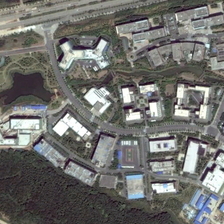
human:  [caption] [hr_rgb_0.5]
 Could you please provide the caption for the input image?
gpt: many buildings and green trees are in a resort with pond .

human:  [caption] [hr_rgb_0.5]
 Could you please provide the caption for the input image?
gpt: many buildings and green trees are in a resort with pond .

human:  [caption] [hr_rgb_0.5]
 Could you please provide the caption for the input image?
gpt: many buildings and green trees are in a resort with pond .

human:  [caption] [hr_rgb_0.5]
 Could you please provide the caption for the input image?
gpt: many buildings and green trees are in a resort with pond .

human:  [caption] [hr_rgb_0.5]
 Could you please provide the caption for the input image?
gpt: many buildings and green trees are in a resort with pond .